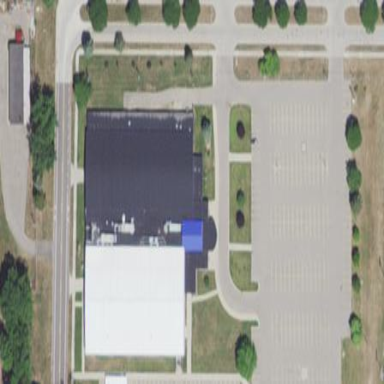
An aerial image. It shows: Commercial building next to sports center. The sports center is for skating activities.